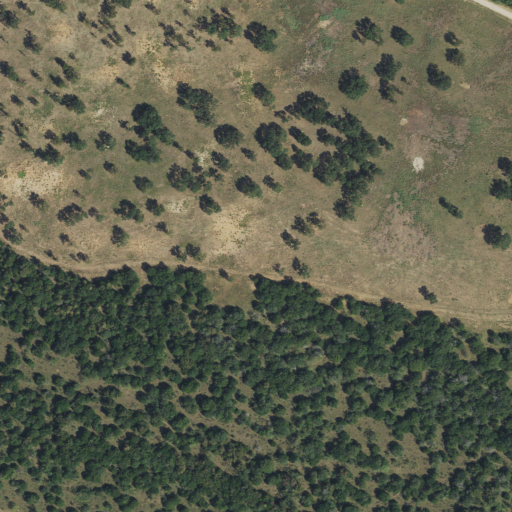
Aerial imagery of ridge(s) in Texas named Quail Ridge containing grassland, evergreen forest, shrub, and mixed forest